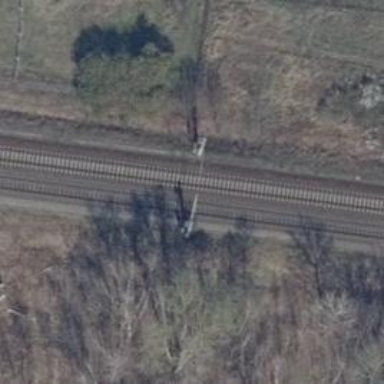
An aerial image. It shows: Milestone along the railway with catenary mast.